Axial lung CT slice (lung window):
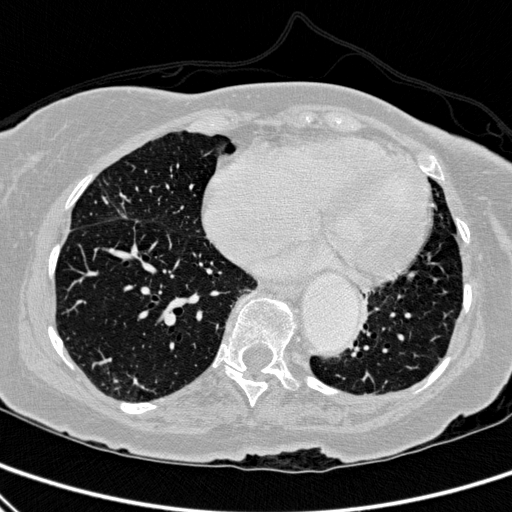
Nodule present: no